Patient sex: M
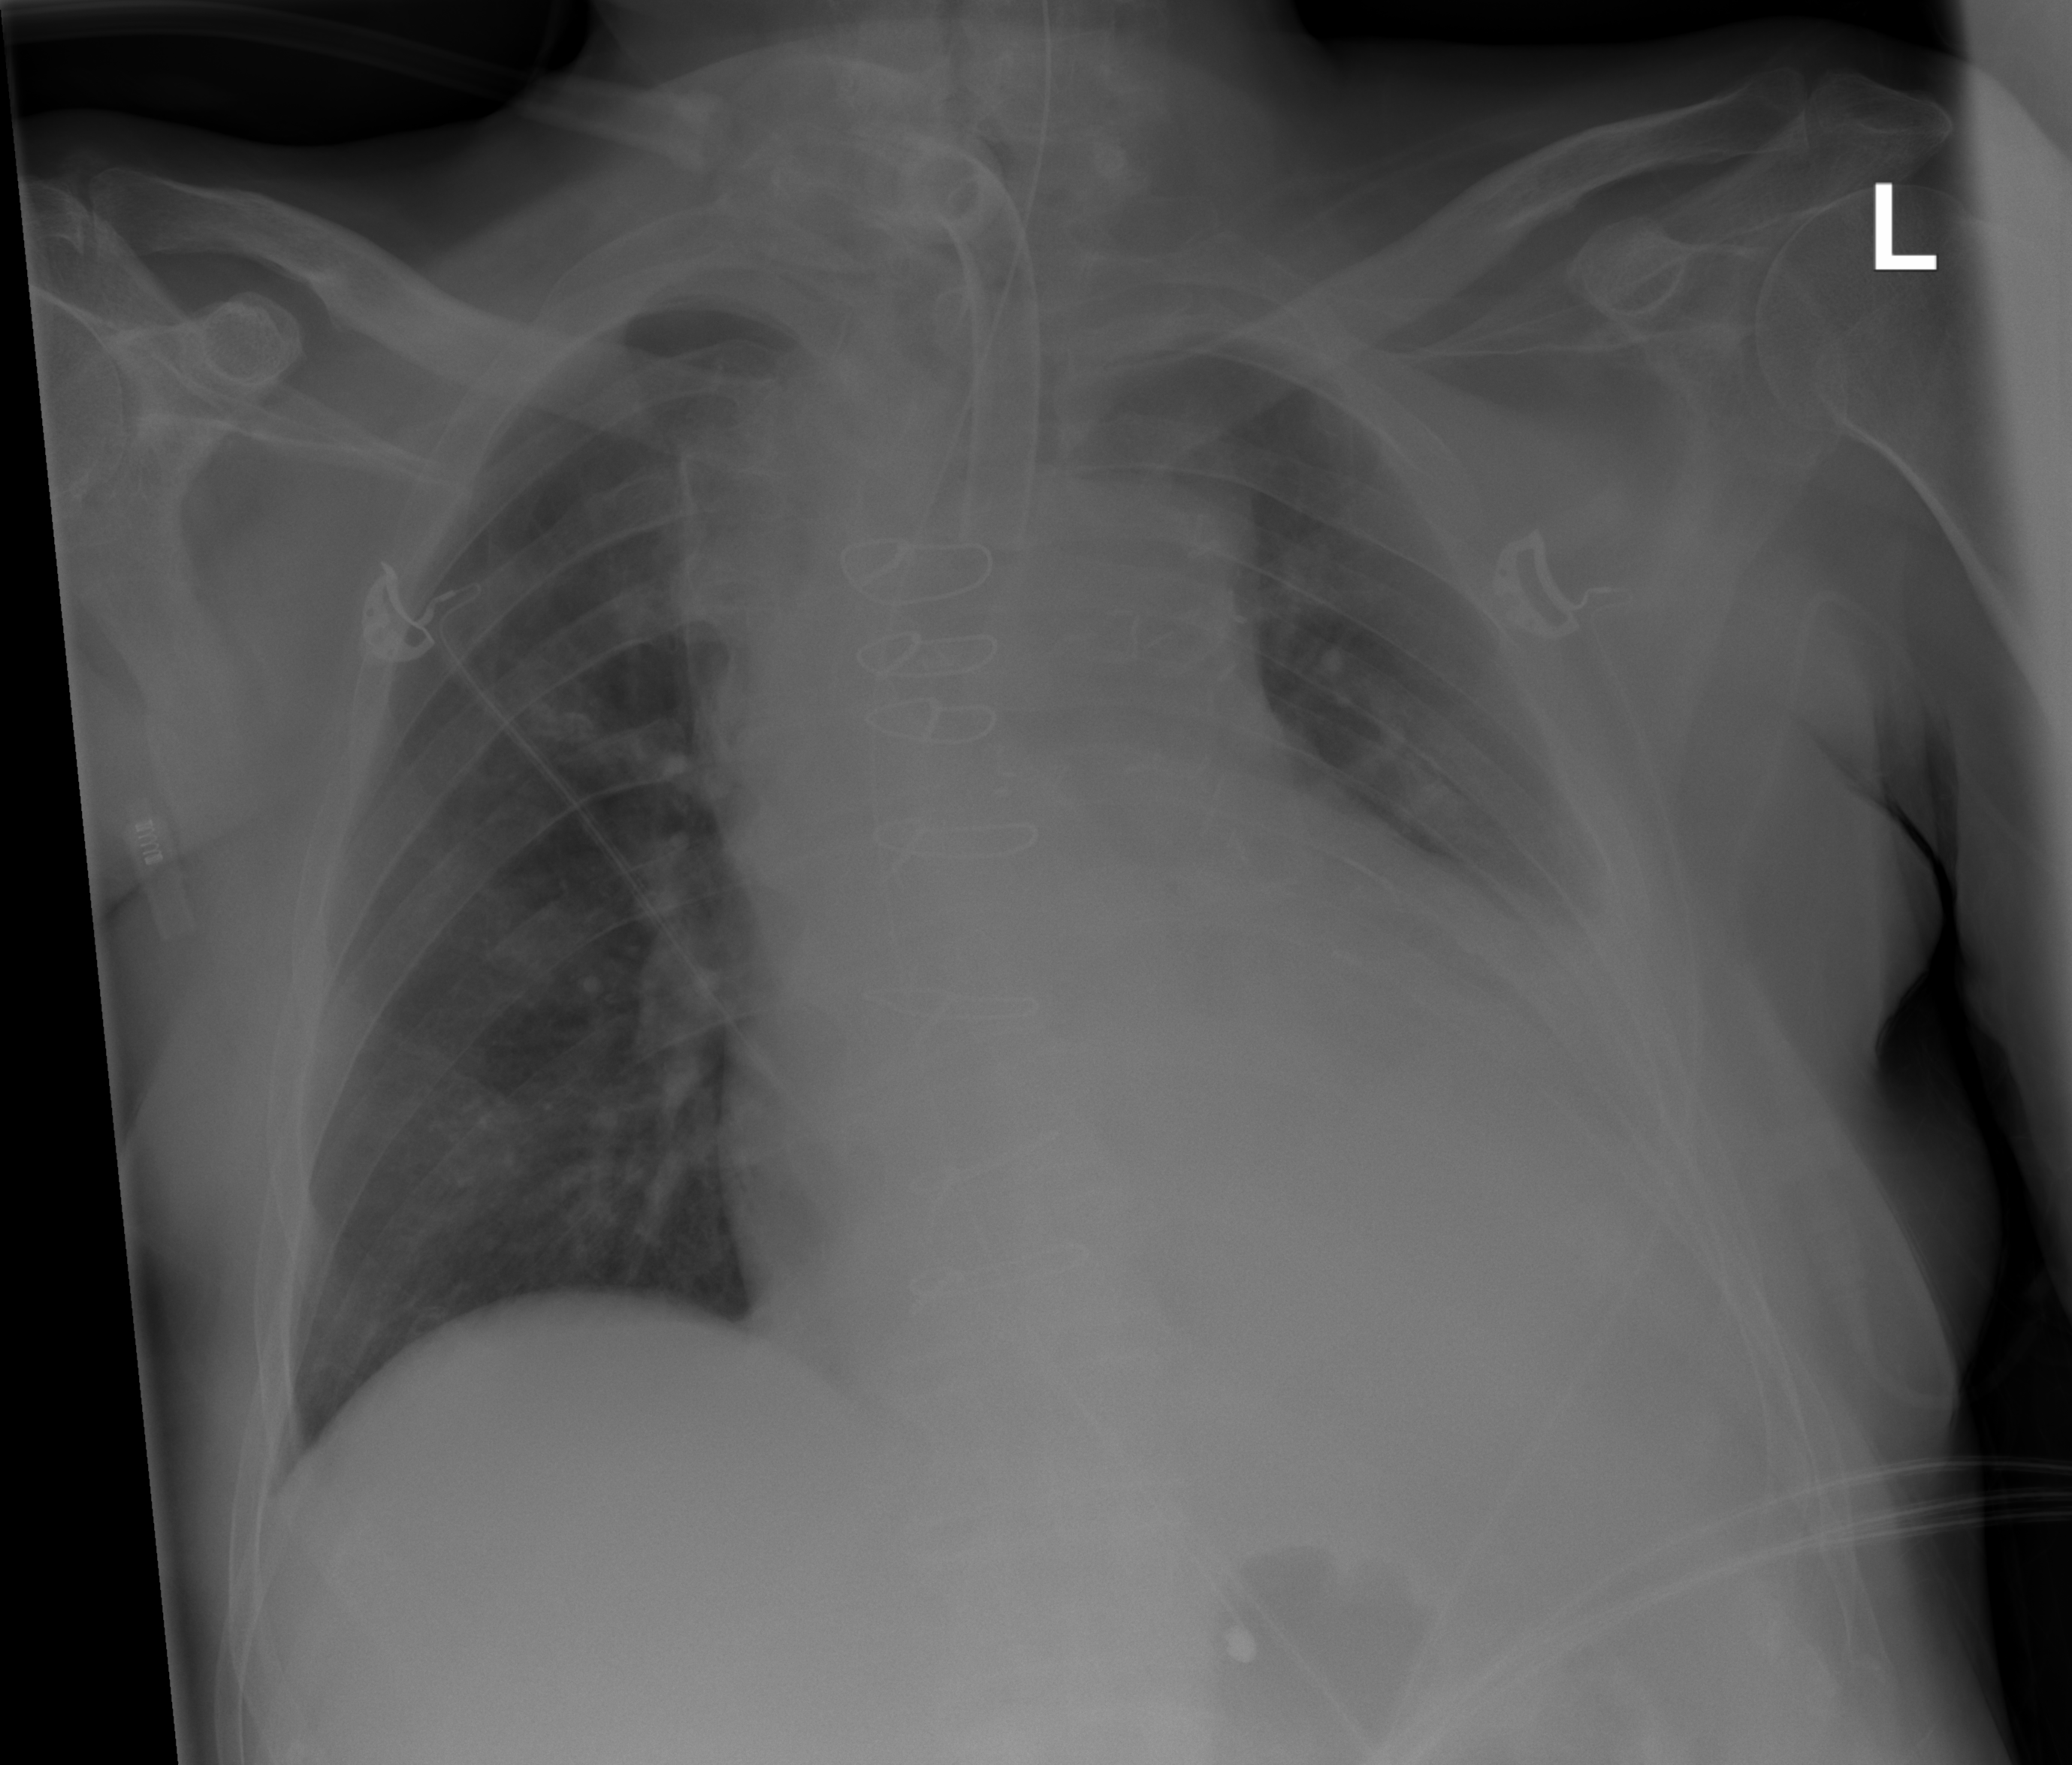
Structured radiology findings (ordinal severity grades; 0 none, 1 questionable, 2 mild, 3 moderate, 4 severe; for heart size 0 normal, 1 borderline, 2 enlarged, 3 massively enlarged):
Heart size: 2
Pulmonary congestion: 0
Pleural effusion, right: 0
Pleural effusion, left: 2
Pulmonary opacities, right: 0
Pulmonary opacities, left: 0
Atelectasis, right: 0
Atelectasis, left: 4